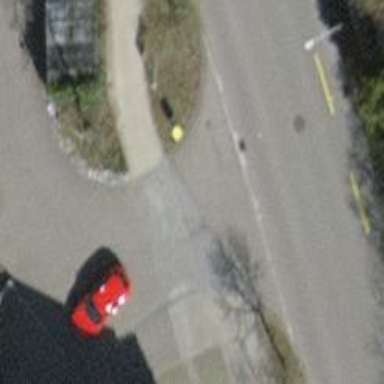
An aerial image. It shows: Post box.